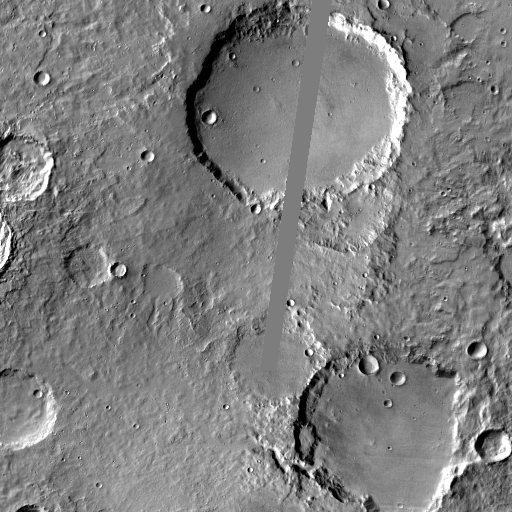
Crater classes present: Background, Other, Layered, Buried